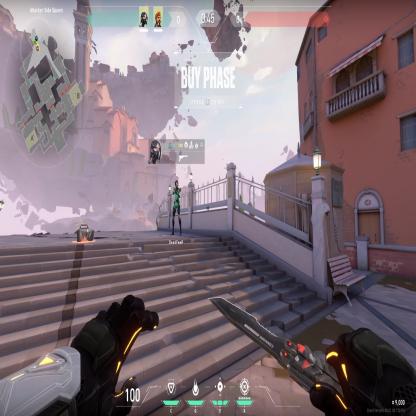
Label: dropped spike ; teammate